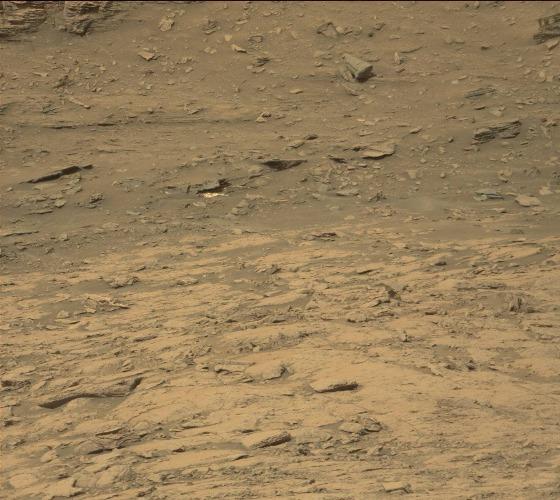
Terrain classes present: Bedrock, Gravel / Sand / Soil, Rock, Shadow